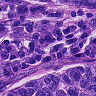
Metastatic tissue present: yes